Question: I'm using a HorizontalGroup in LibGDX which works fine. I want to create a row of tiles. But when I try to position the group using setPosition() method, it doesn't position as I hope, that is to say, it doesn't render using my "y" value. Here is the code:
'''
a = new Tile(missingwords.getAM().get("a2.png", Texture.class), "a", 3);
b = new Tile(missingwords.getAM().get("a2.png", Texture.class), "a", 3);
c = new Tile(missingwords.getAM().get("a2.png", Texture.class), "a", 3);
a.setSize(50, 50);
b.setSize(50, 50);
c.setSize(50, 50);
submitGroup = new HorizontalGroup();
submitGroup.addActor(a);
submitGroup.addActor(b);
submitGroup.addActor(c);
submitGroup.setPosition((Gdx.graphics.getWidth() - submitGroup.getMinWidth()) / 2, 0);
stage.addActor(submitGroup);
'''
Here is my Tile code:
'''
public class Tile extends Actor {
private String letter;
private int points;
private Texture texture;
public Tile(Texture tileTexture, String letter, int points) {
this.letter = letter;
this.points = points;
texture = tileTexture;
}
@Override
public void draw(Batch batch, float parentAlpha) {
batch.draw(texture, getX(), getY(), getWidth(), getHeight());
}
'''
As you can see, I use:
'''
submitGroup.setPosition((Gdx.graphics.getWidth() - submitGroup.getMinWidth()) / 2, 0);
'''
This means that it should render at y = 0. However, take a look at this screenshot:

The tiles are out of the screen and I don't know why. What am I missing?
Thanks in advance.
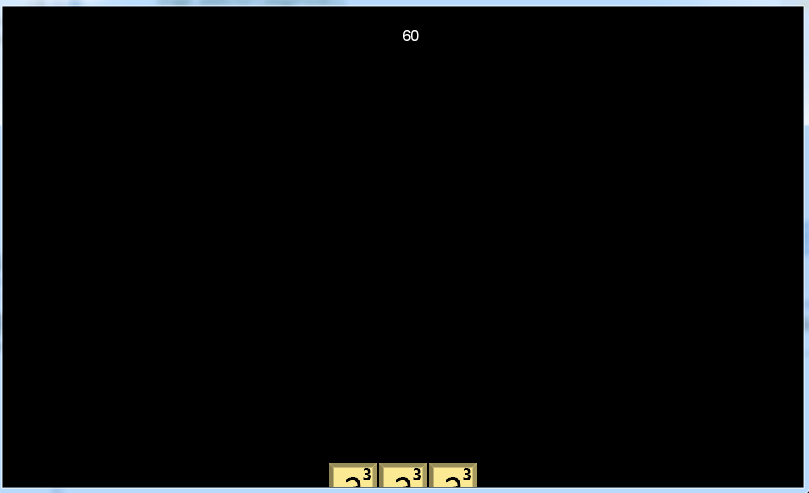
Answer: Looks like the reason is the default alignment in the <URL>. So for example if you would create a Tile with height of 100 then the y position of the tile in your HorizontalGroup would be -50.
I see two ways of positioning the tiles like you want it:
1. Fixing the Alignment of the HorizontalGroup to bottom: submitGroup.align(Align.bottom);
2. by just setting the y position of the HorizontalGroup to 25 instead of 0;